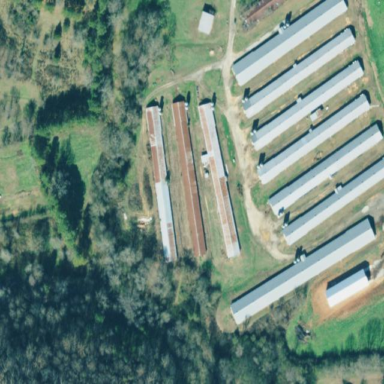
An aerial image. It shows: Poultry farmyard.